Question: Following <URL> of Material design i want to use an divider for the white theme. Guide
<URL>
that divider have 12% of white color, but layout file?

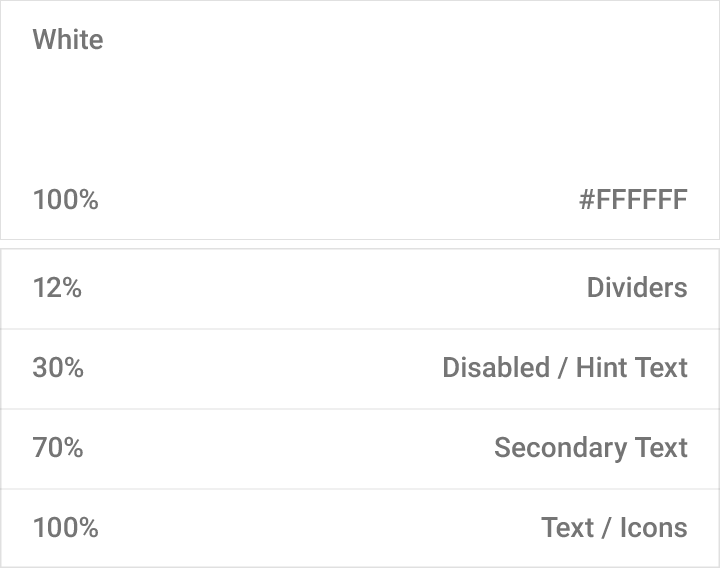
Answer: '12%' refers to the alpha channel. The max alpa is 255, and 12% of 255 is 31. Hex of 31 is 1F. So the color is '#1FFFFFFF'